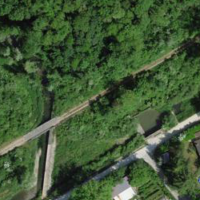
EUNIS habitat code: 55
Species observed at this site:
Hedera helix
Cornus sanguinea
Alisma plantago-aquatica